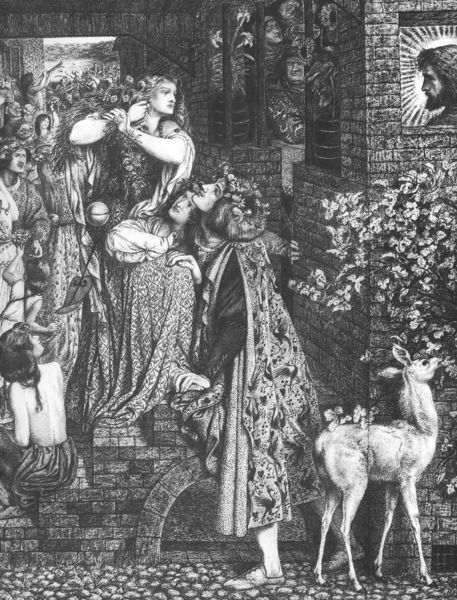
Titel: Maria Magdalena an der Tür Simons, des Pharisäers
Künstler: Dante Gabriel Rossetti
Institution: Cambridge, Fitzwilliam Museum
Schlagwörter: gruppe, kopf, mann, nackt, frauen, menschen, blumen, fenster, frau, frisur, haar, zeichnung, haus, ornament, stein, brücke, busch, boden, realismus, gewänder, person, pflanzen, kinder, ranken, bogen, mauer, grafik, naiv, romantik, treppe, jugendstil, lamm, druck, schwarz weiss, jugenstil, radierung, reh, jesus, romantisch, märchen, heiliger, details, langes haar, prerafeiliten